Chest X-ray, PA view. Patient: 30 years old, sex F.
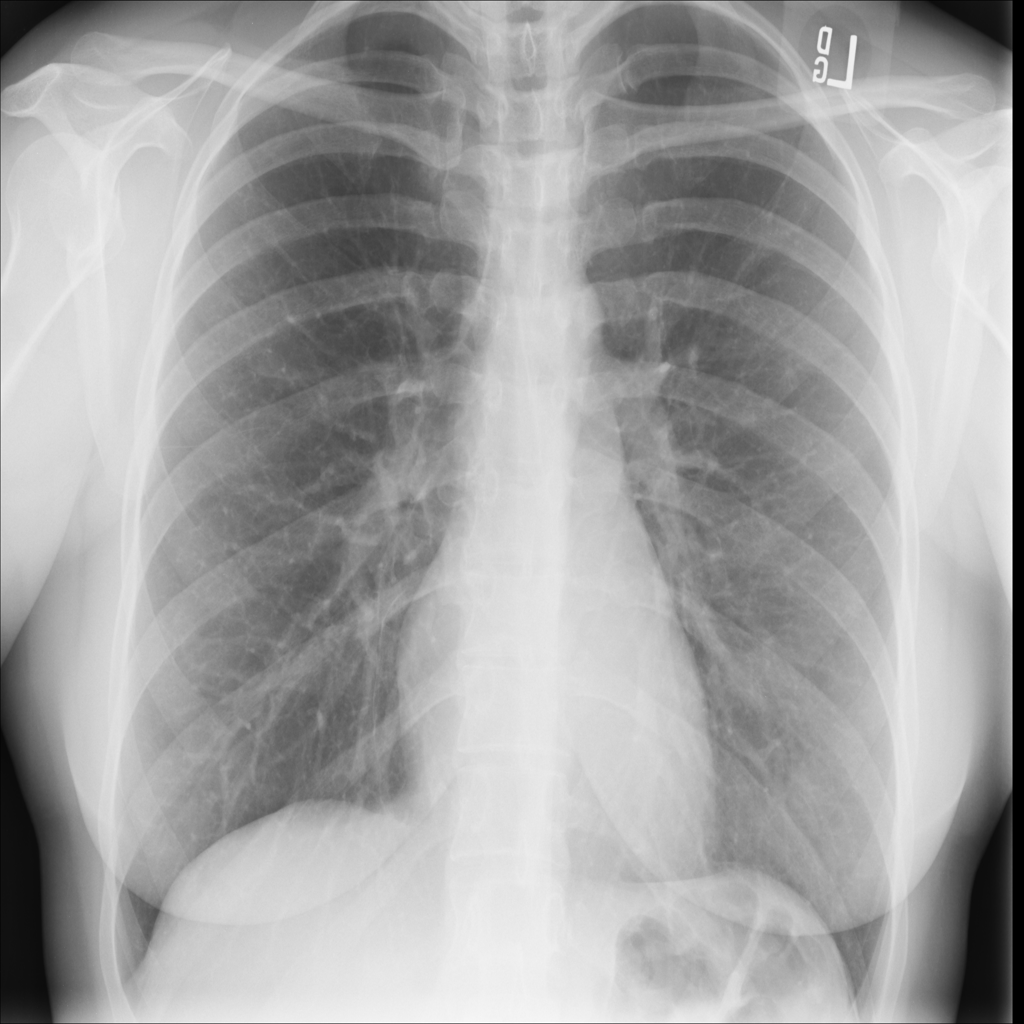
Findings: No Finding